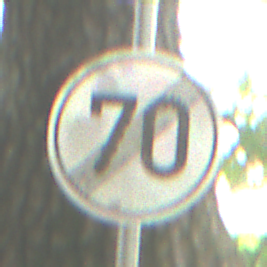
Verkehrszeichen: EndeGeschwindigkeit70
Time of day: MorningAfternoon
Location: Outdoor (RoadRail)
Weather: Clear
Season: NotSpecified
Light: Natural